Interaction volume radius: 10 \u00c5
Interaction volume height: 25 \u00c5
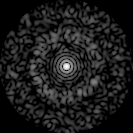
Disorder parameter: 0.8256